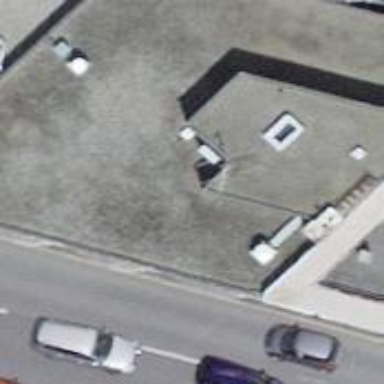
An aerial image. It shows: Bank.